Question: I'm trying to implement a cancel/done layout in my action bar using ActionBarSherlock by adapting the code found <URL>.
Everything works as intended on ICS or Jelly Bean (where ABS will use the native ActionBar). When testing on Gingerbread (API 10), everything works fine except that the divider does not appear between the buttons:

I at first thought that this was an issue with the divider image, but even when using code like:
'''
android:divider="#f00"
'''
No divider appears on Gingerbread, but a bright red one appears, as expected, on ICS/JB. Apparently ActionBarSherlock 3.5+ uses the native behaviour for divider appearance, so why is the divider not appearing when ABS is used but is appearing when the native ActionBar is used?
Here's my XML:
'''
<LinearLayout xmlns:android="http://schemas.android.com/apk/res/android"
xmlns:tools="http://schemas.android.com/tools"
android:layout_width="match_parent"
android:layout_height="match_parent"
android:divider="?attr/dividerVertical"
android:dividerPadding="12dp"
android:orientation="horizontal"
android:showDividers="middle" >
<include layout="@layout/actionbar_cancel_button" />
<include layout="@layout/actionbar_done_button" />
</LinearLayout>
'''
'''
<FrameLayout xmlns:android="http://schemas.android.com/apk/res/android"
android:id="@+id/actionbar_cancel"
style="?actionButtonStyle"
android:layout_width="0dp"
android:layout_height="match_parent"
android:layout_weight="1"
android:background="@drawable/abs__item_background_holo_light" >
<TextView
style="?actionBarTabTextStyle"
android:layout_width="wrap_content"
android:layout_height="wrap_content"
android:layout_gravity="center"
android:drawableLeft="@drawable/ic_action_cancel"
android:drawablePadding="8dp"
android:gravity="center_vertical"
android:paddingRight="20dp"
android:text="@string/action_cancel" />
</FrameLayout>
'''
is exactly the same as the above but with the name, text and icon changed.
Thanks in advance.
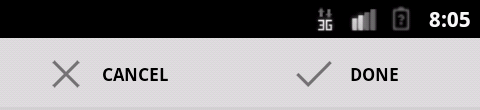
Answer: Dividers in 'LinearLayout' are API 11+. This has nothing to do with ActionBarSherlock.
You can simply add a 1dp view with a background between the two elements to work around this.